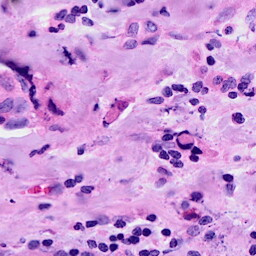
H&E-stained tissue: Breast